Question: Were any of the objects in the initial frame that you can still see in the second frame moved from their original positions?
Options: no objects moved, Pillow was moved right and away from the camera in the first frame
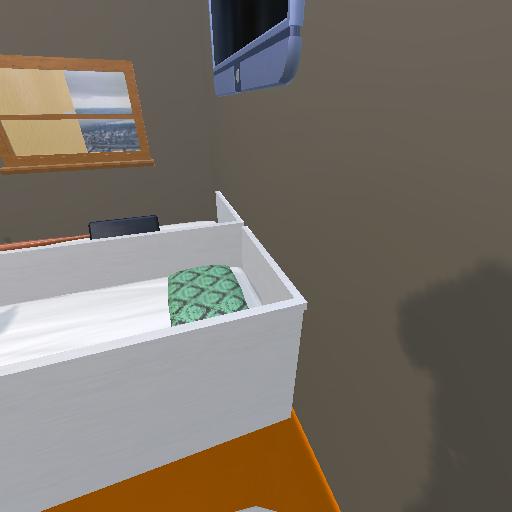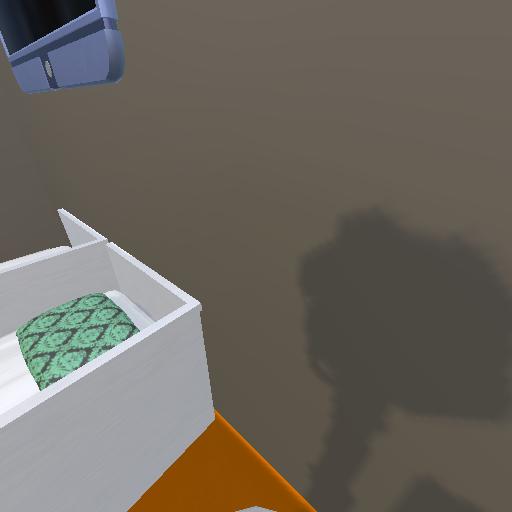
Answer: no objects moved